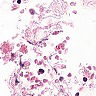
Metastatic tissue present: no